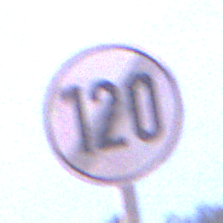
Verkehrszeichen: EndeGeschwindigkeit120
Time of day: Night
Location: Outdoor (Urban)
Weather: PartlyCloudy
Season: NotSpecified
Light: Artificial